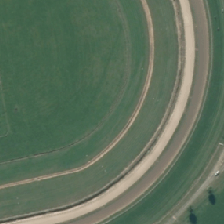
Land cover: urban_parkland